Chest X-ray:
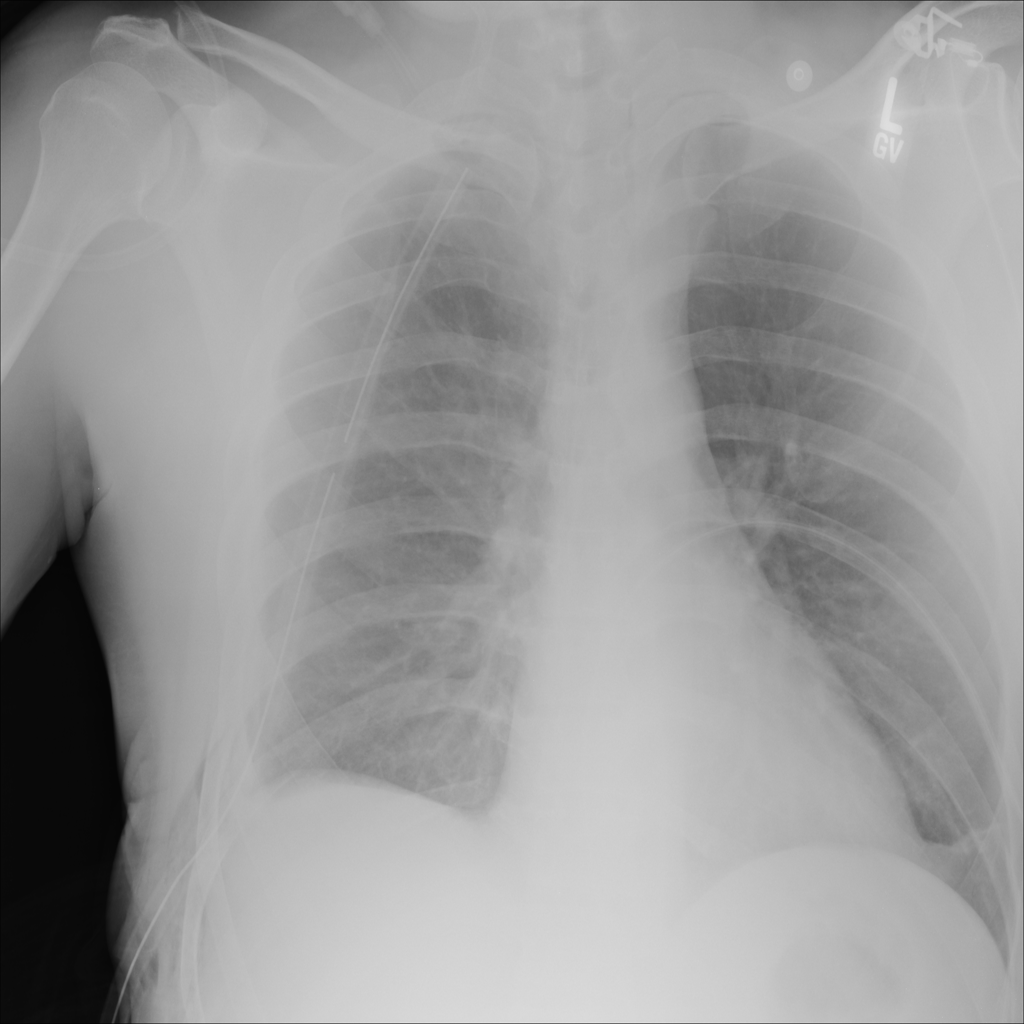
Findings: Atelectasis, Effusion
No abnormal finding: no